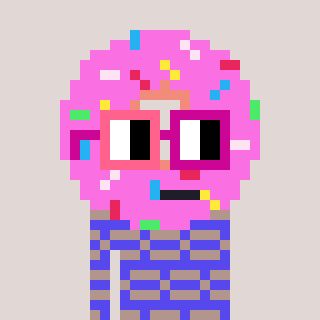
a pixel art character with square pink and red glasses, a doughnut-shaped head and a computerblue-colored body on a warm background